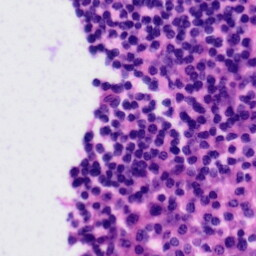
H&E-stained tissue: Tonsil